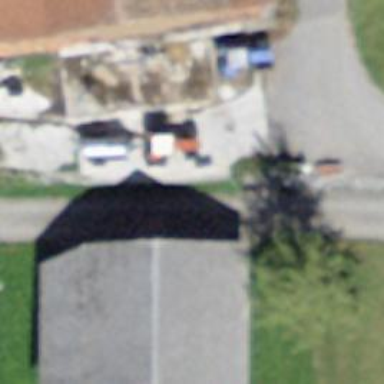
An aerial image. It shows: Barn.